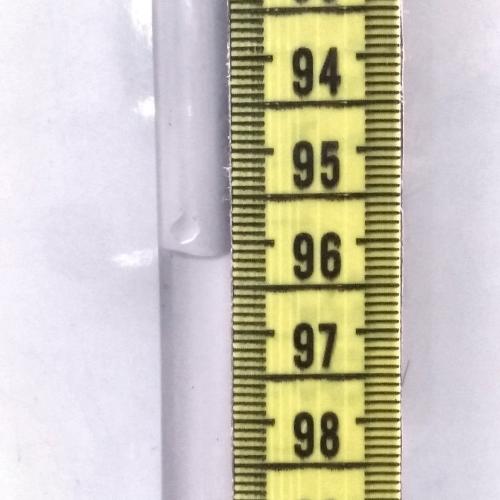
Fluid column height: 96.2 cm